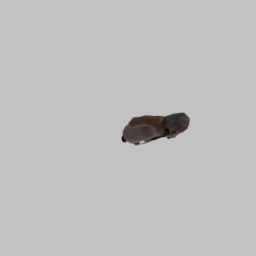
Label: people